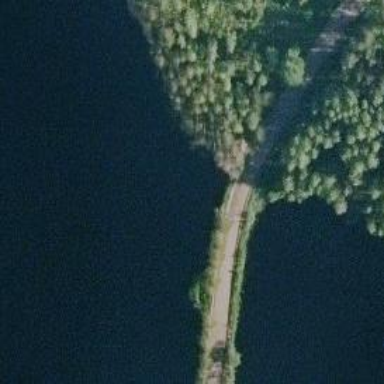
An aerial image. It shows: Tertiary road with bridge.